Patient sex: M
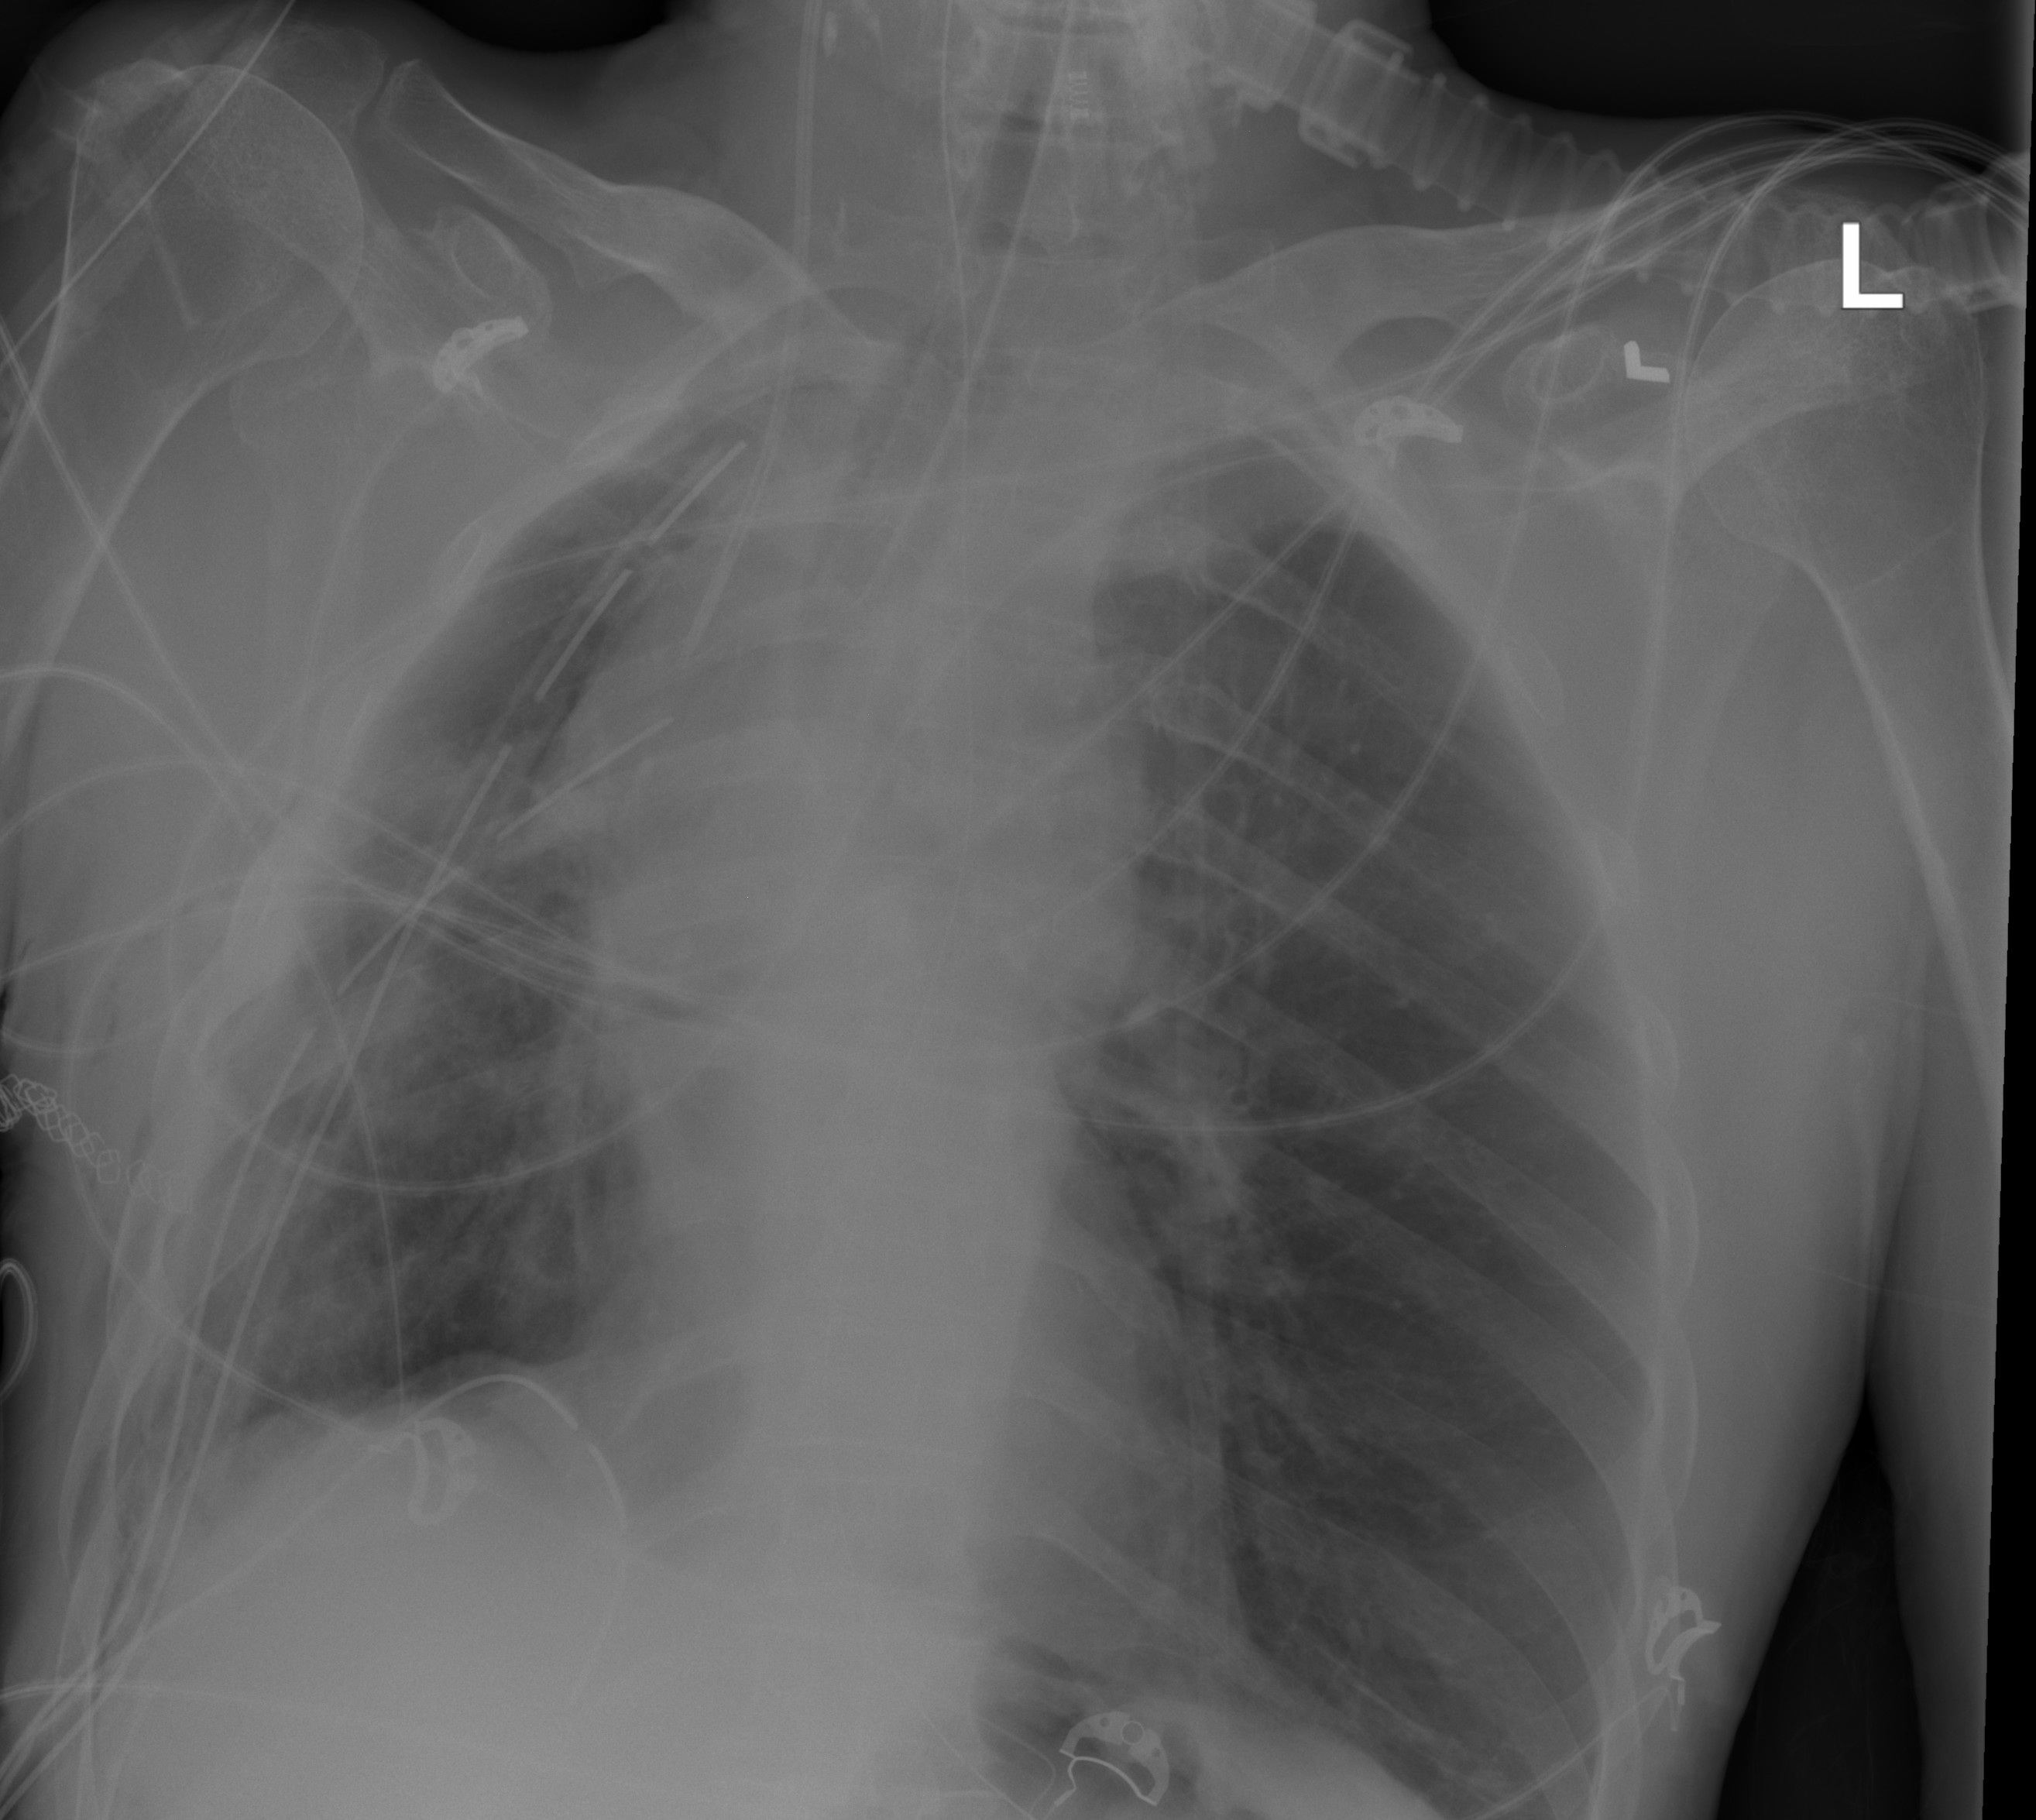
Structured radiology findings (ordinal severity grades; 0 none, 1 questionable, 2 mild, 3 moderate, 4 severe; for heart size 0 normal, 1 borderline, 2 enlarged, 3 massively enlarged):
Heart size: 1
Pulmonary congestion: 1
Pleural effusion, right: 2
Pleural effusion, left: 0
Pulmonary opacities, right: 2
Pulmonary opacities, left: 0
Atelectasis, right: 2
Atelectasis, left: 2